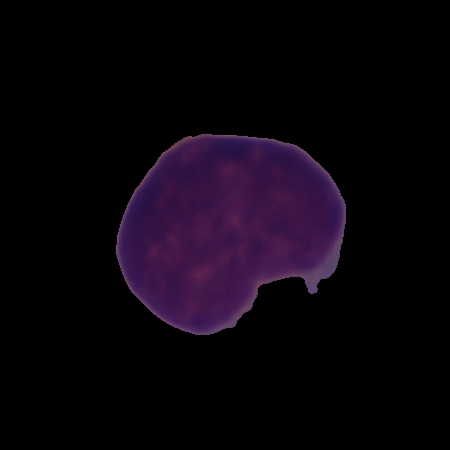
Label: cancer